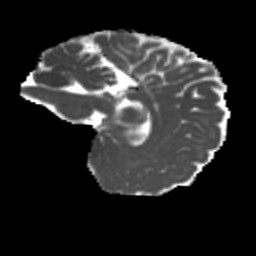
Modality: MD
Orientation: sagittal
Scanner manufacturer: siemens
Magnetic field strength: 3 T
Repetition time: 4 s
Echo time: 0.0594 s